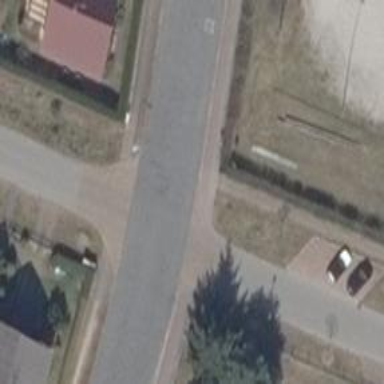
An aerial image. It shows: Residential road with separate sidewalks on both sides.